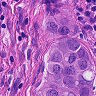
Metastatic tissue present: yes